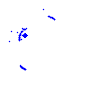
Particle: pion